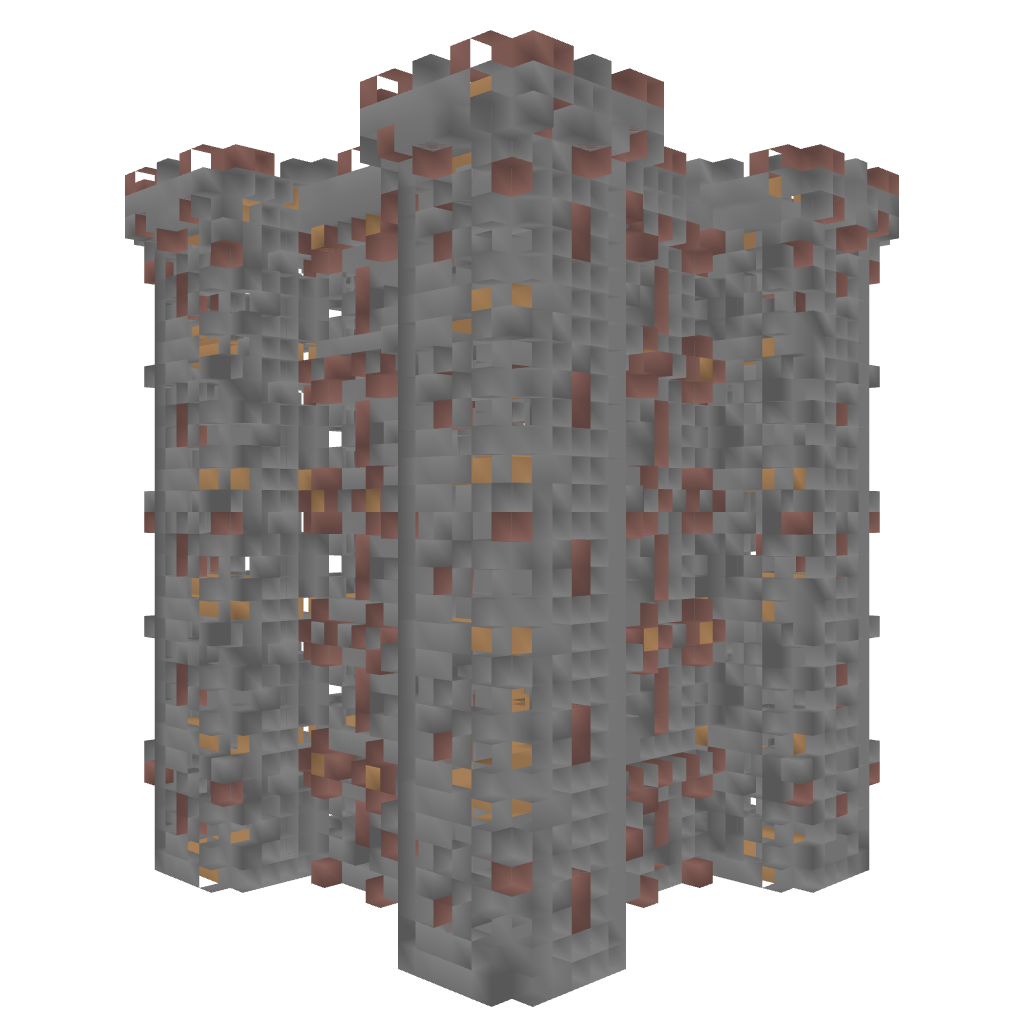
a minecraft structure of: MainBuilding 1 bad low quality